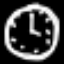
Label: clock